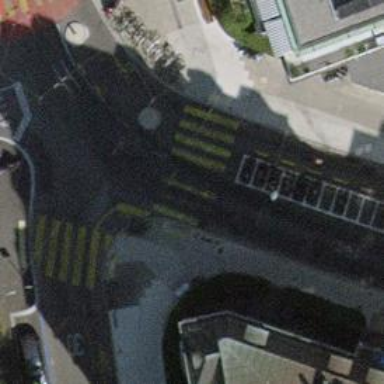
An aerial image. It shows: Uncontrolled zebra crossing on the road.